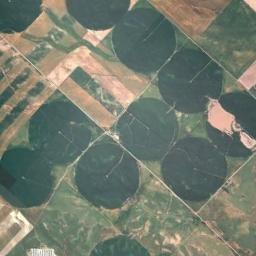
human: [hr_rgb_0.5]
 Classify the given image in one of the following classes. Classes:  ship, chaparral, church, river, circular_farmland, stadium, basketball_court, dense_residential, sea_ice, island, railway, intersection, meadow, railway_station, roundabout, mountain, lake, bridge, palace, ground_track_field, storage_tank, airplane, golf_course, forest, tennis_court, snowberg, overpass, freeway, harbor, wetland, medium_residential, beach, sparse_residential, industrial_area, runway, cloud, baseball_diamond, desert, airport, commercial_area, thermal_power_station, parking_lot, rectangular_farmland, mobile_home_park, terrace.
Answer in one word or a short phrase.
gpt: circular_farmland